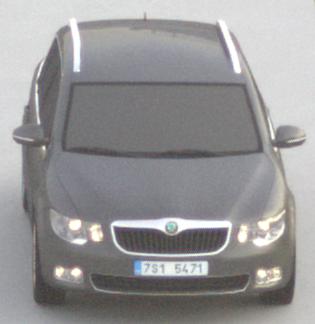
Make: Skoda
Model: Superb Combi 1.4 TSI
Detailed model: Superb (II) Combi
Model produced from: 2010/01
Model produced until: 2011/10
Doors: 5
Color: gray
Road condition: dry road
Daytime: sunrise or sunset
Contrast: low contrast